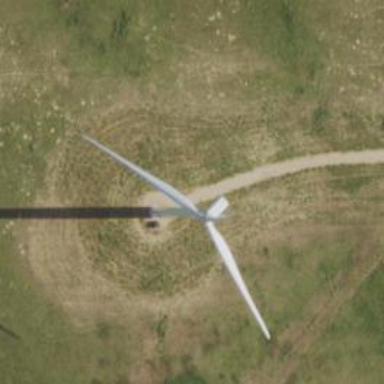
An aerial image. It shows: Wind generator using wind turbines of horizontal axis.